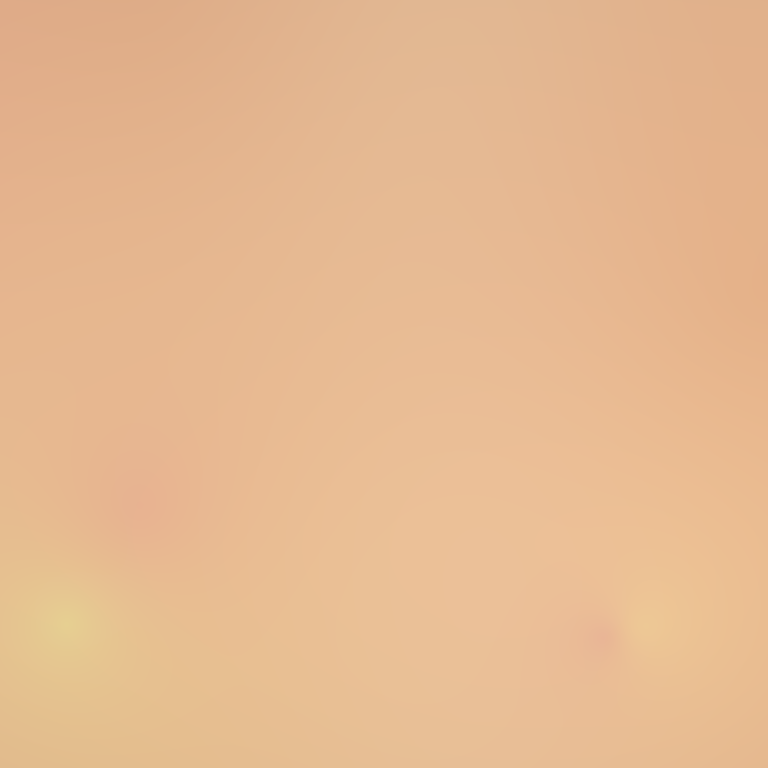
Abstract light effect, smooth gradient from soft peach to warm beige, serene atmosphere, diffuse glow, no room, no furniture, no objects.